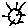
Label: sun